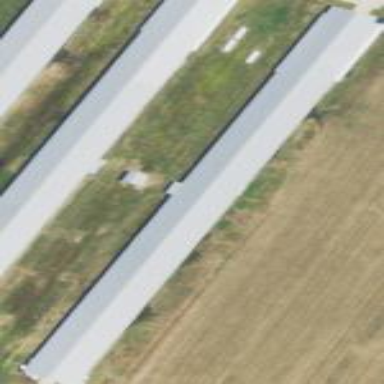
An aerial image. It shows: Farm auxiliary building.